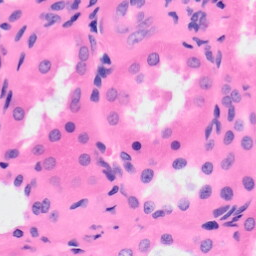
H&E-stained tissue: Kidney